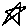
Label: star